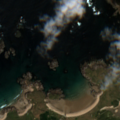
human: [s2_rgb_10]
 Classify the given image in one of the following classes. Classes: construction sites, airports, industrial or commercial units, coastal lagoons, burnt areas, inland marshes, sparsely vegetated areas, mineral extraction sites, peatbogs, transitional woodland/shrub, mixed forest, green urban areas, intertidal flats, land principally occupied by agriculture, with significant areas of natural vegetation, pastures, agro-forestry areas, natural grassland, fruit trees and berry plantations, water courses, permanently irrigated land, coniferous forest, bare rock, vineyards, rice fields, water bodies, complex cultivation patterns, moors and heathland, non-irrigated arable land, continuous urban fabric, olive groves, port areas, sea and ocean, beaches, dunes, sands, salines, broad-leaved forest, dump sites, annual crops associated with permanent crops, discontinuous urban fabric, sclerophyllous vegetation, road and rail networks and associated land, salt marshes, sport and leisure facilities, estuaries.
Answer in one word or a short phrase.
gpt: complex cultivation patterns, beaches, dunes, sands, peatbogs, intertidal flats, sea and ocean